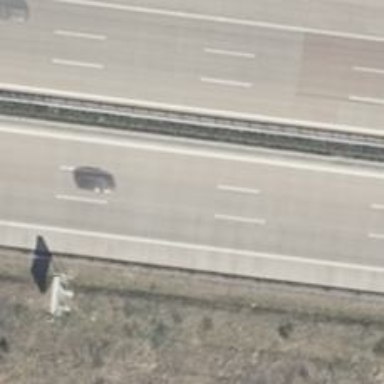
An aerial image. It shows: Motorway with concrete surface.